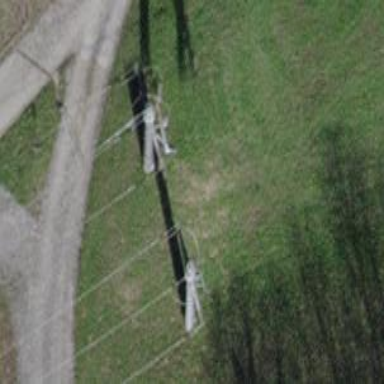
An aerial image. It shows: Power line in the image.